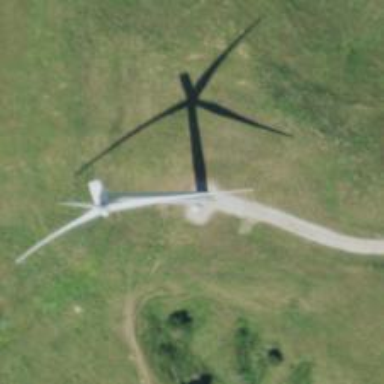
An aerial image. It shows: Wind generator in the form of horizontal axis wind turbine.